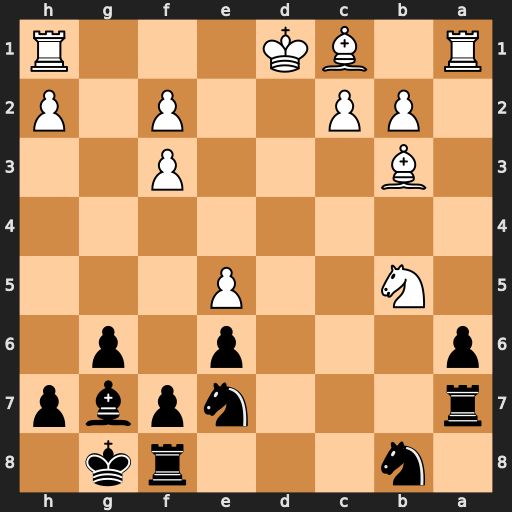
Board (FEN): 1n3rk1/r3npbp/p3p1p1/1N2P3/8/1B3P2/1PP2P1P/R1BK3R
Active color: b
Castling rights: -
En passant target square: -
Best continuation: Rd7+